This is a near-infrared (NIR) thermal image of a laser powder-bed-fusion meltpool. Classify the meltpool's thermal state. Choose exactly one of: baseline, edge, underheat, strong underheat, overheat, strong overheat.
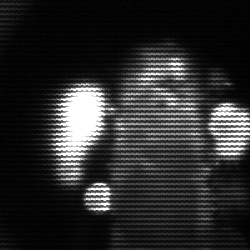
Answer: strong underheat